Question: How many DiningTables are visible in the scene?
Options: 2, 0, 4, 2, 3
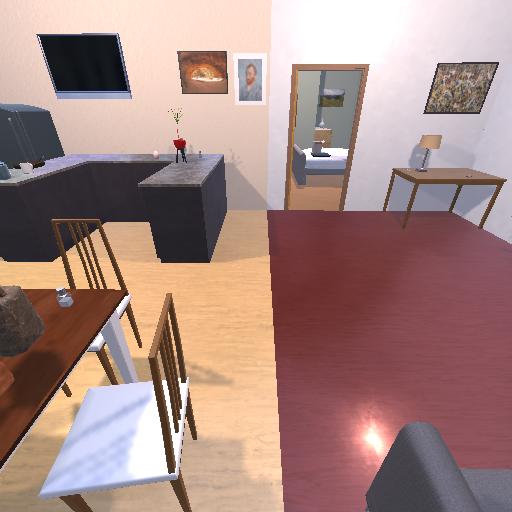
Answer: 2